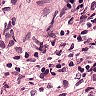
Metastatic tissue present: no